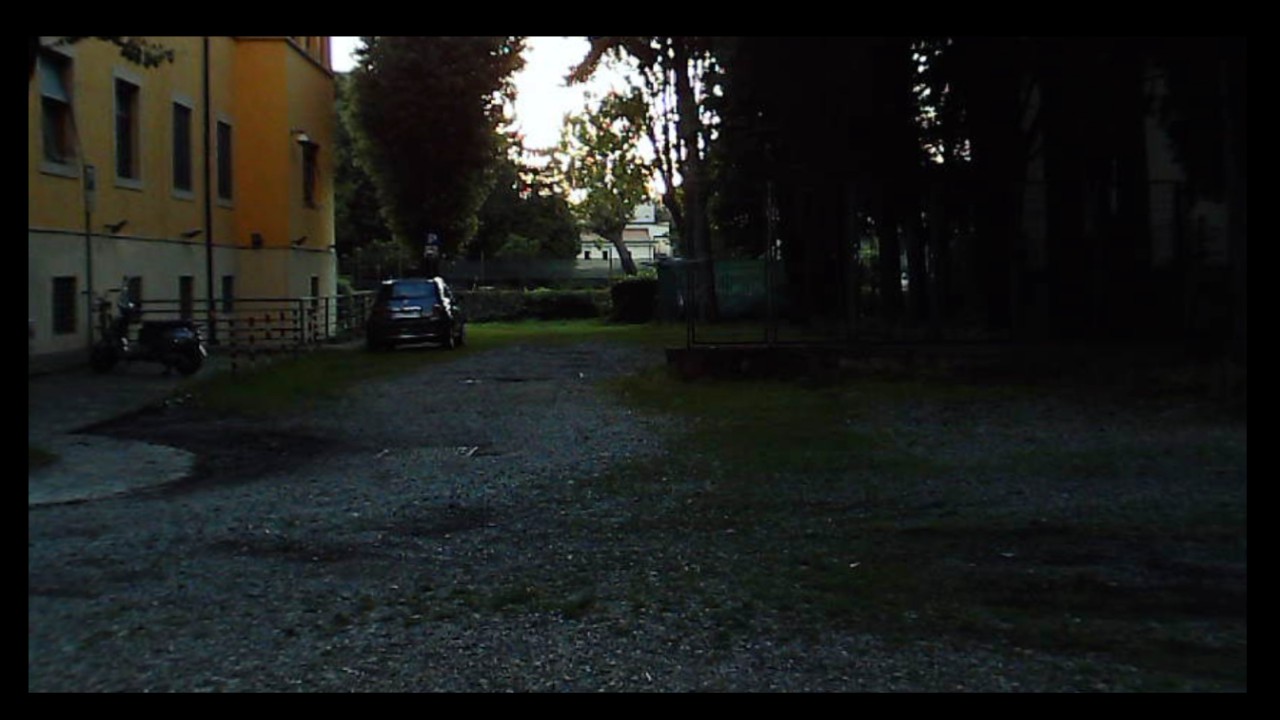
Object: DJI Mini 3

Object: DarwinFPV cineape20